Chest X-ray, PA view. Patient: 63 years old, sex F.
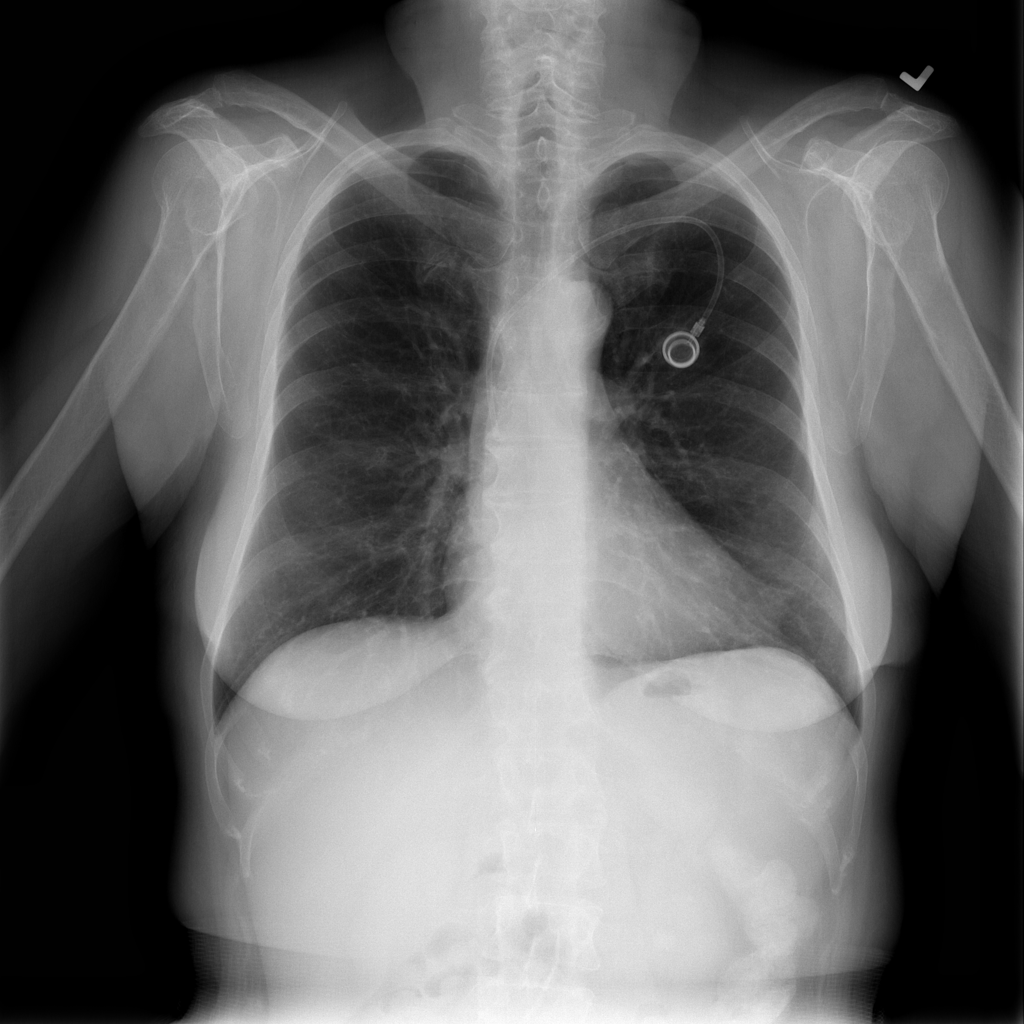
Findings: Infiltration